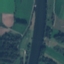
Land use / land cover: River